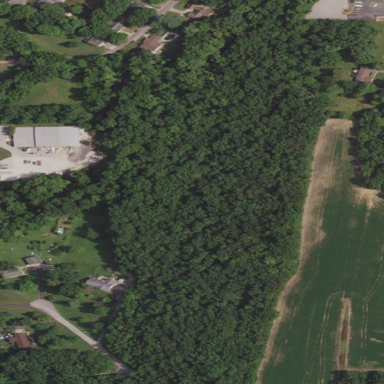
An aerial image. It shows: Mixed woodland area with variety of leaf types and cycles.